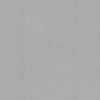
Label: dusty